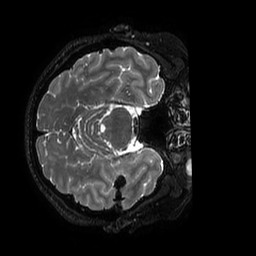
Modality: T2w
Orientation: axial
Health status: ill
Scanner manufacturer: philips
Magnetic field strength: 3 T
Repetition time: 2.5 s
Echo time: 0.331 s